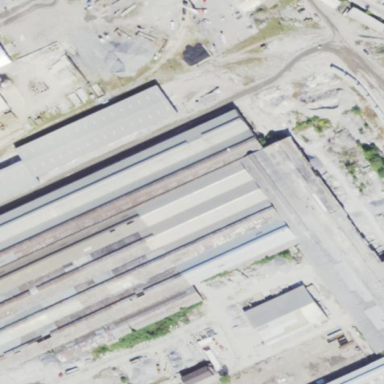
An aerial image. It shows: Industrial building.